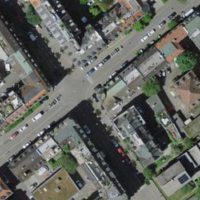
EUNIS habitat code: 54
Species observed at this site:
Symphytum tuberosum
Hedera helix
Dryas octopetala
Asplenium scolopendrium